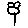
Label: flower